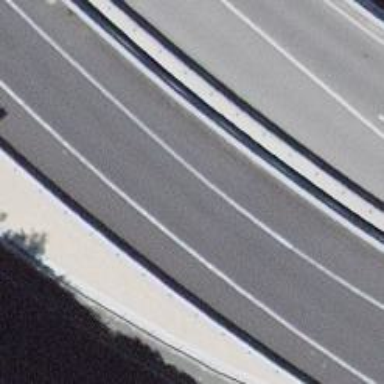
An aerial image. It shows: Motorway with asphalt surface and embankment.